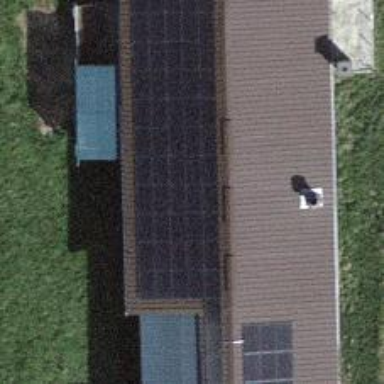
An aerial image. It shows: Solar power generator using photovoltaic method with solar photovoltaic panel types.